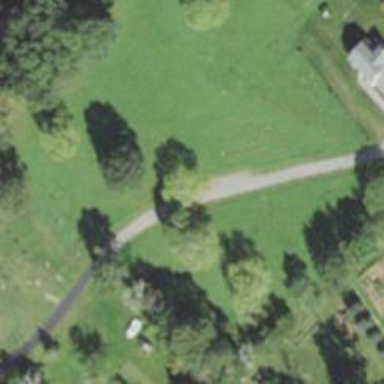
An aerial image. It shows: Driveway.